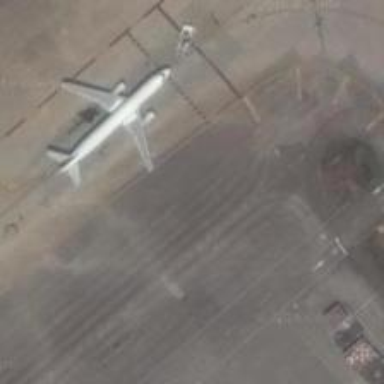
There is only one plane in this large open space .